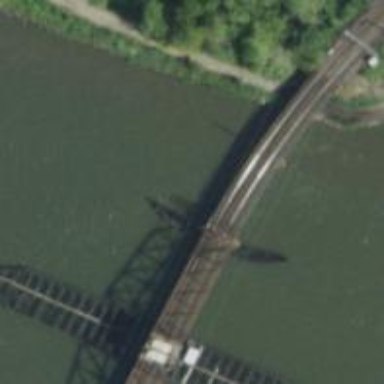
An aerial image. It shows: Swing bridge for railway crossing.